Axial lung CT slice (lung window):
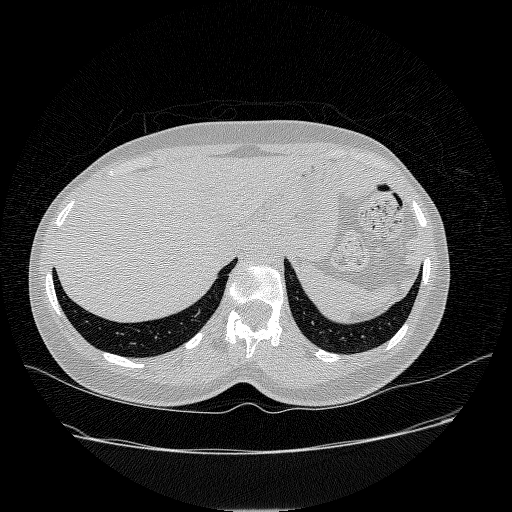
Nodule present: no